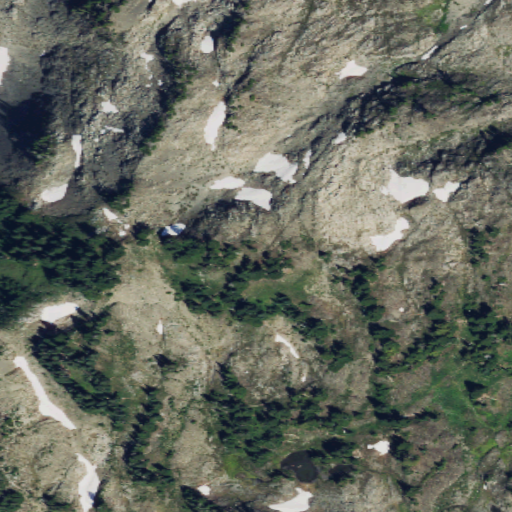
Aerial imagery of mountain in Washington named Mount Gladys containing barren land, shrub, and evergreen forest